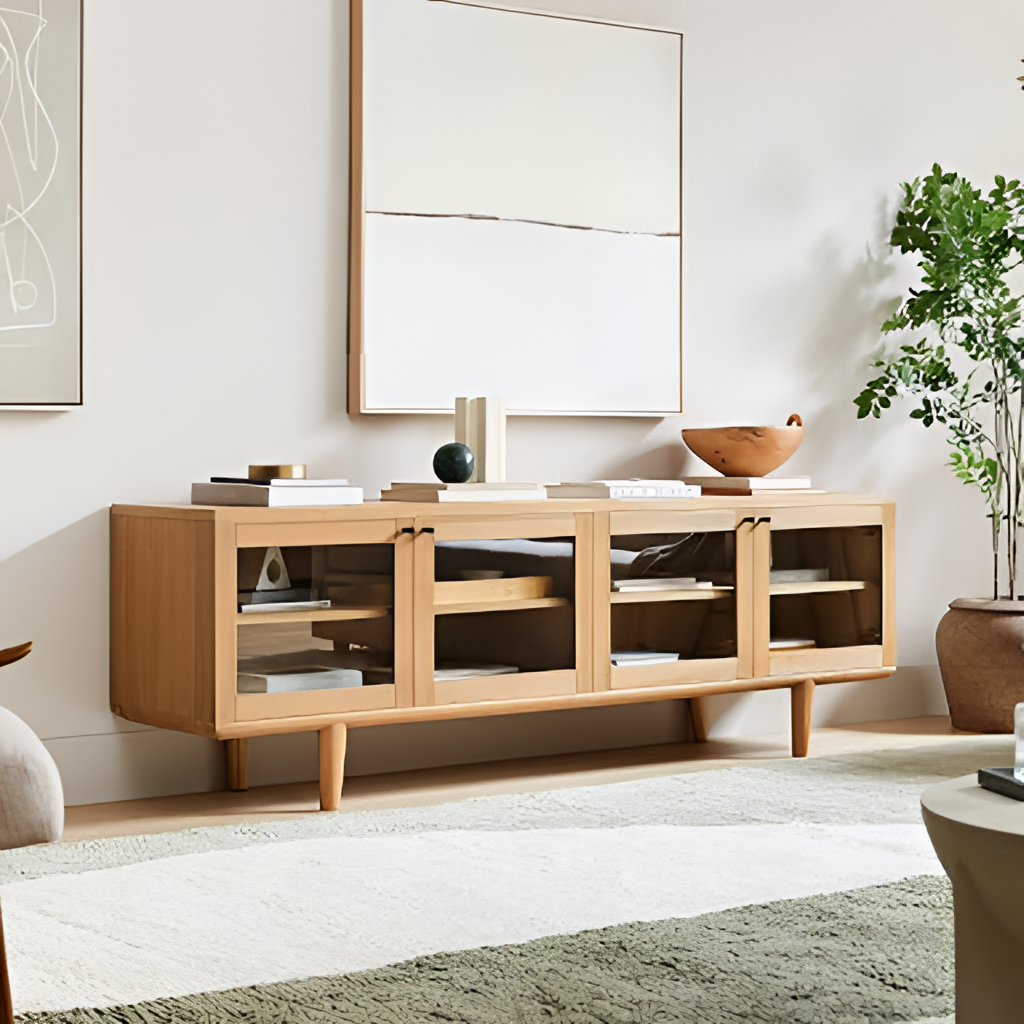
living room, light wood wood cabinet, modern, wood flooring, with plank pattern, paint wallpaper, with solid pattern